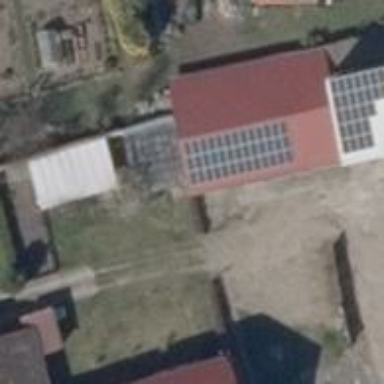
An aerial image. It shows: Solar photovoltaic panel generating electricity through small installation.